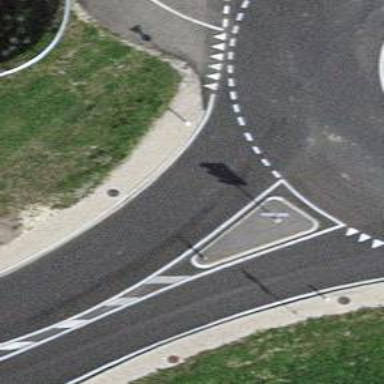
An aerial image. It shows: Secondary road with asphalt surface.